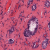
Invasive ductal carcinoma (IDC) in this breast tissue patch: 1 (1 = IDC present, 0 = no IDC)